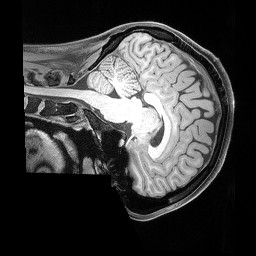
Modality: T1w
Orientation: sagittal
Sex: female
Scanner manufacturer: siemens
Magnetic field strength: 3 T
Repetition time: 2.53 s
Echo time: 0.00169 s